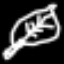
Label: leaf